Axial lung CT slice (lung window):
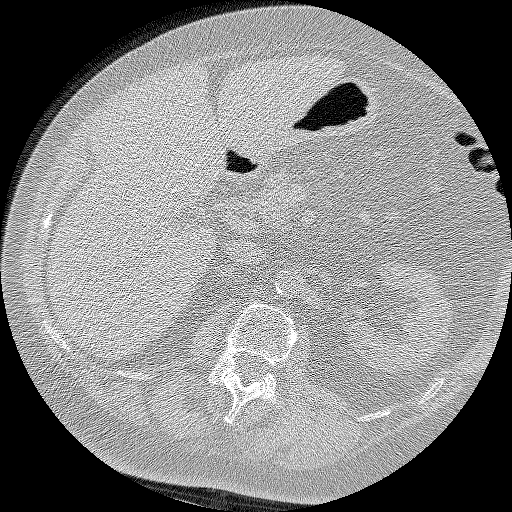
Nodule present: no